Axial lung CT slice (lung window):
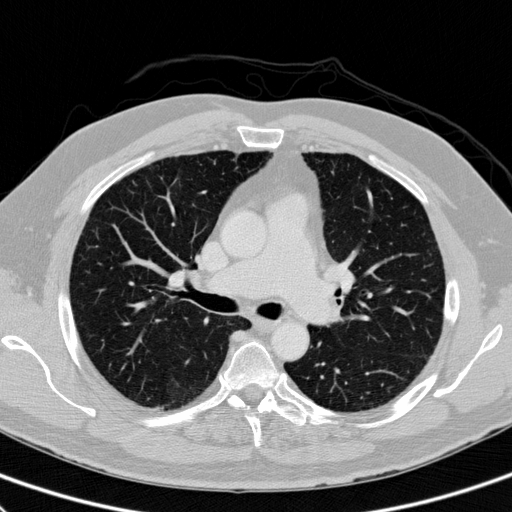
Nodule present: no